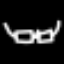
Label: hourglass